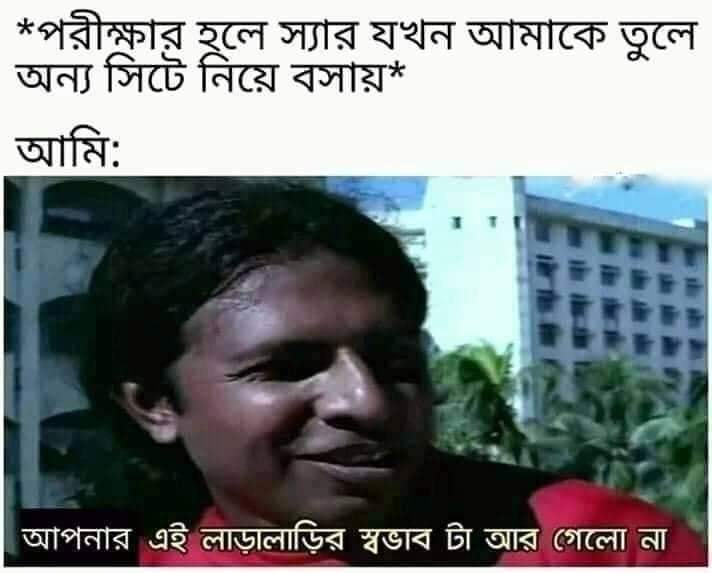
Caption: *পরীক্ষার হলে স্যার যখন আমাকে তুলে অন্য সিটে নিয়ে বসায়*     আমি    আপনার এই লাড়ালাড়ির স্বভাব টা আর গেলো না
Label: non-hate